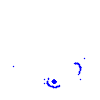
Particle: pion